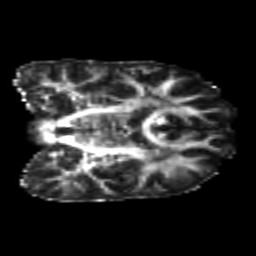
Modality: FA
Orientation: coronal
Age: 24
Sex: male
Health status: healthy
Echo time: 0.074 s